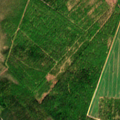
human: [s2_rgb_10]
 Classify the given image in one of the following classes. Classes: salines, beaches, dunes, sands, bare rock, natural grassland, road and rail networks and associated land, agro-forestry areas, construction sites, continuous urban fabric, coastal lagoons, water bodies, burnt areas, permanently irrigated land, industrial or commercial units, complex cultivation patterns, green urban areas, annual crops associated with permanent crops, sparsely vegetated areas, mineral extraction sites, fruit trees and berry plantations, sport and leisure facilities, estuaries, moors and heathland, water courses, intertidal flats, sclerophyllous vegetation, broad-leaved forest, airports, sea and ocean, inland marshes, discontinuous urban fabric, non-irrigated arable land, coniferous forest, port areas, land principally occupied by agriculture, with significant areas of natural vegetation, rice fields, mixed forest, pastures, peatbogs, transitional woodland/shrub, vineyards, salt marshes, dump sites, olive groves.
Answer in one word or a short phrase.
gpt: non-irrigated arable land, broad-leaved forest, coniferous forest, mixed forest, transitional woodland/shrub